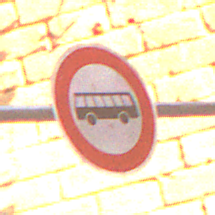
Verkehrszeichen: VerbotKraftomnibusse
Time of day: MorningAfternoon
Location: Outdoor (Urban)
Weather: Clear
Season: NotSpecified
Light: Natural